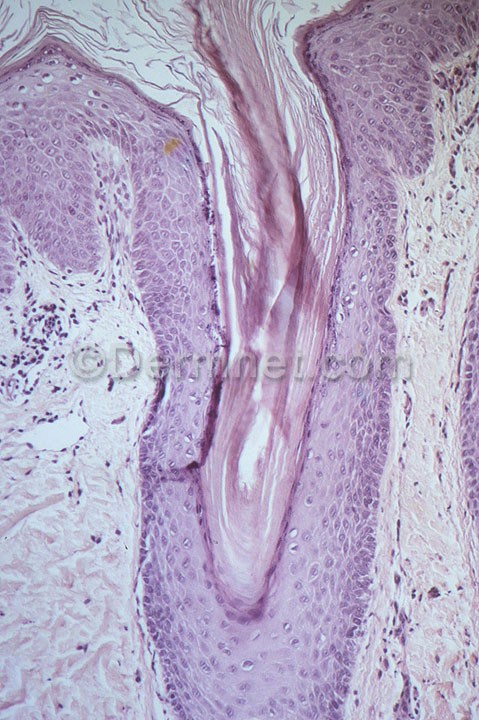
Disease: Psoriasis pictures Lichen Planus and related diseases